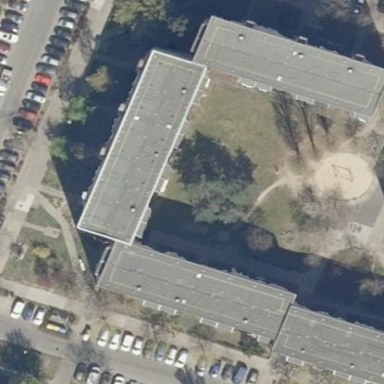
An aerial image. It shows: Flat-roofed apartment building.